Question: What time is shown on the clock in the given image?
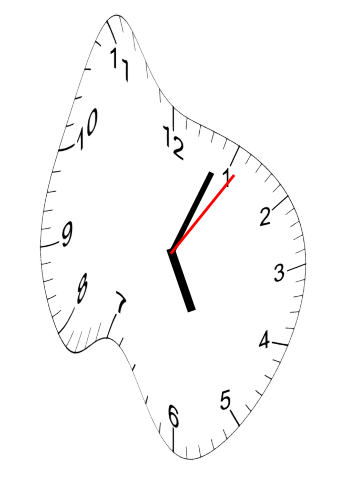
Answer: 05:04:06